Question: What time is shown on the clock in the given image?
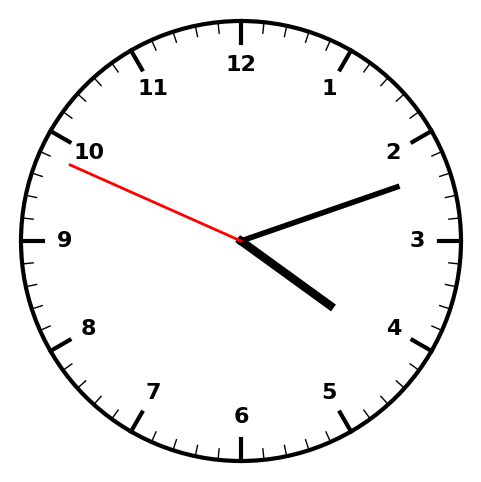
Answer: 04:11:49